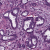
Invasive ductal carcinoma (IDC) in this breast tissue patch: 1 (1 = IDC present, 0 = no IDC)